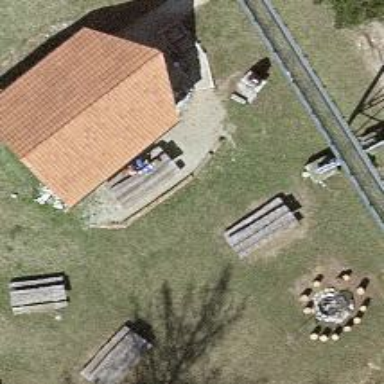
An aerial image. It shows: BBQ amenity.